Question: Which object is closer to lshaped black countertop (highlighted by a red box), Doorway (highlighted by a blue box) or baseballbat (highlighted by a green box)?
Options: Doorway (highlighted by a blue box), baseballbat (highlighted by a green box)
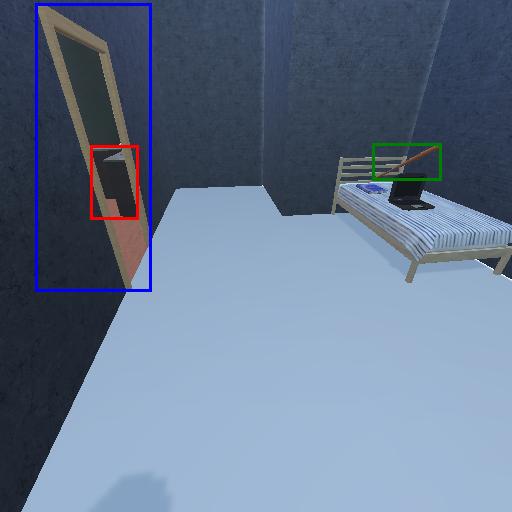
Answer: Doorway (highlighted by a blue box)